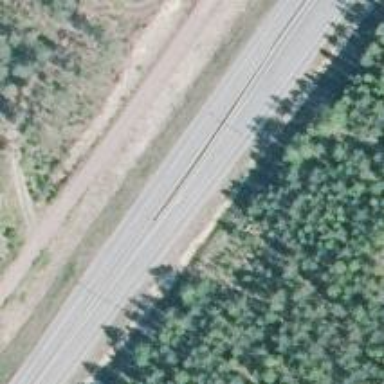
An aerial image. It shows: Trunk highway.